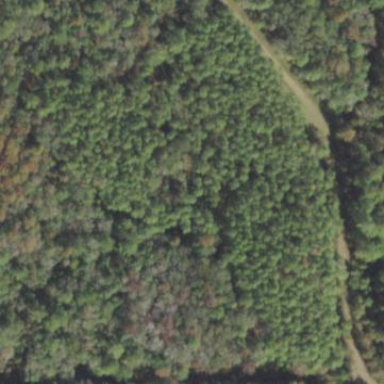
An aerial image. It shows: Forest area dominated by needle-leaved trees.